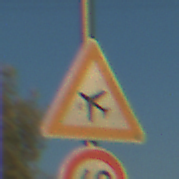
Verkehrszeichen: FlugbetriebRechts
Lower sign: Geschwindigkeit60
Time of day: SunriseSunset
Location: Outdoor (RoadRail)
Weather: Clear
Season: NotSpecified
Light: Natural